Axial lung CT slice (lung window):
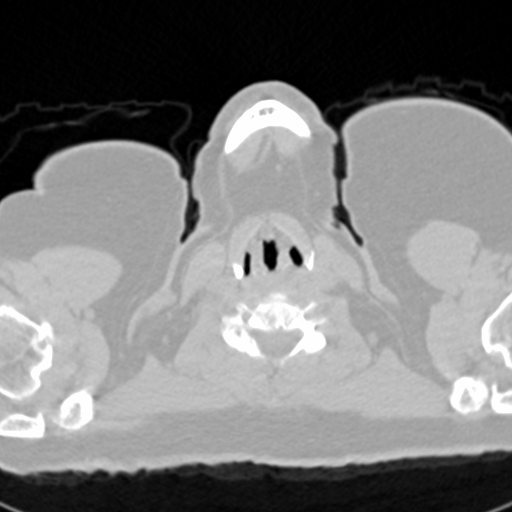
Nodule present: no